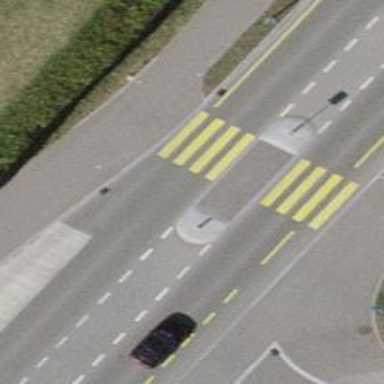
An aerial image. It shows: Footway with asphalt surface that has marked crossing for both pedestrians and cyclists.